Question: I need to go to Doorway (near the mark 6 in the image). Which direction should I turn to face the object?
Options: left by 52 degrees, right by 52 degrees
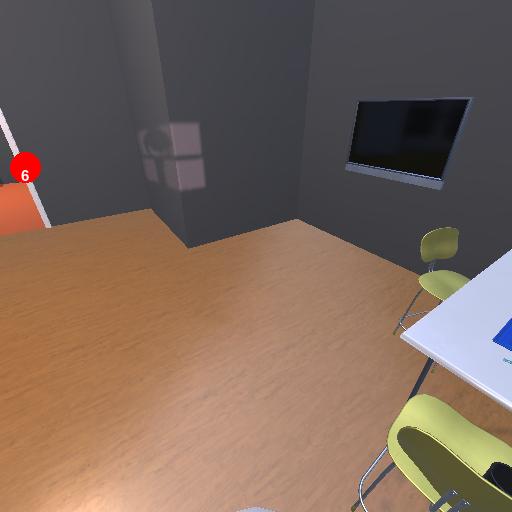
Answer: left by 52 degrees